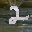
Label: 2